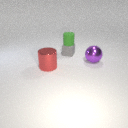
large purple metal sphere to the right of large red metal cylinder